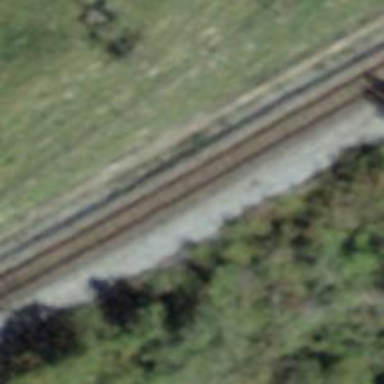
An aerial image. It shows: Narrow-gauge railway track with 1 electrified contact line.